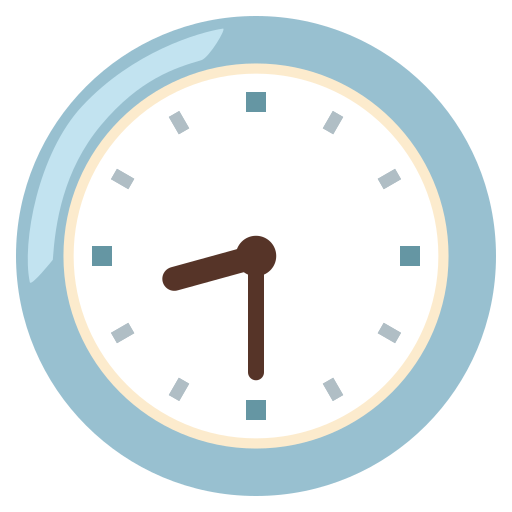
Emoji: 🕣